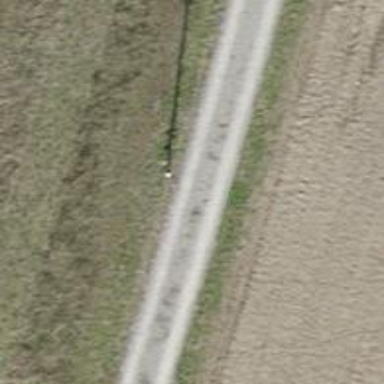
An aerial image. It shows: Power pole.